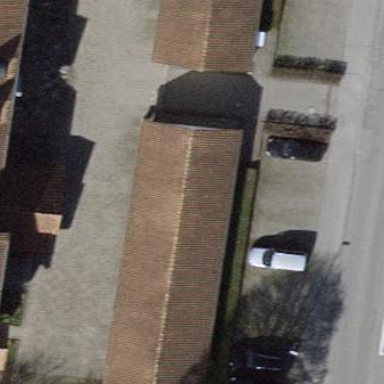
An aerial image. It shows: Group of garages.